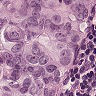
Metastatic tissue present: yes